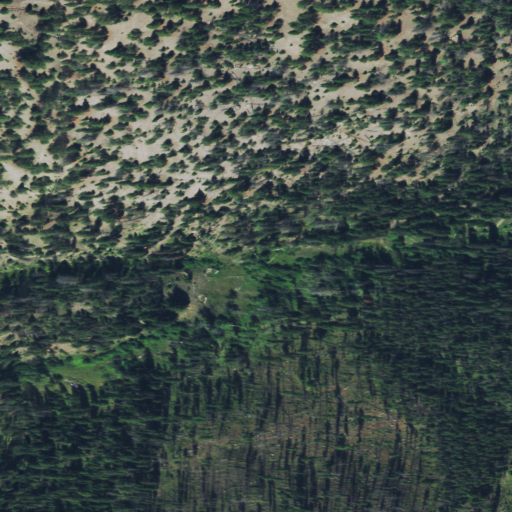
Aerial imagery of valley in Montana named North Fork Montgomery Gulch containing evergreen forest and shrub